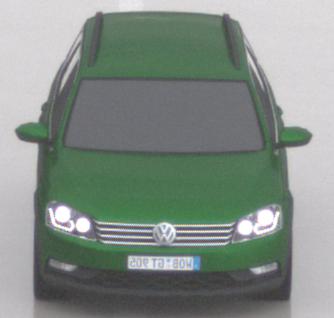
Make: VW
Model: Passat Alltrack 1.8 TSI
Detailed model: Passat (B7) Alltrack
Model produced from: 2012/03
Model produced until: 2013/06
Doors: 5
Color: green
Road condition: wet road
Daytime: midday
Contrast: low contrast